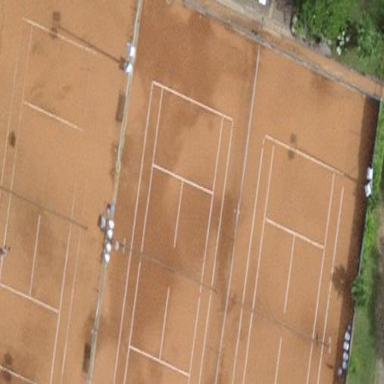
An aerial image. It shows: Tennis court on the leisure land pitch.